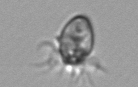
Label: Paratontonia_gracillima